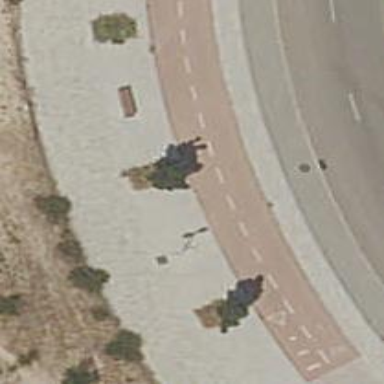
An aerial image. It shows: Cycleway.